Interaction volume radius: 5 \u00c5
Interaction volume height: 15 \u00c5
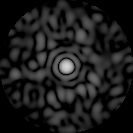
Disorder parameter: 0.795